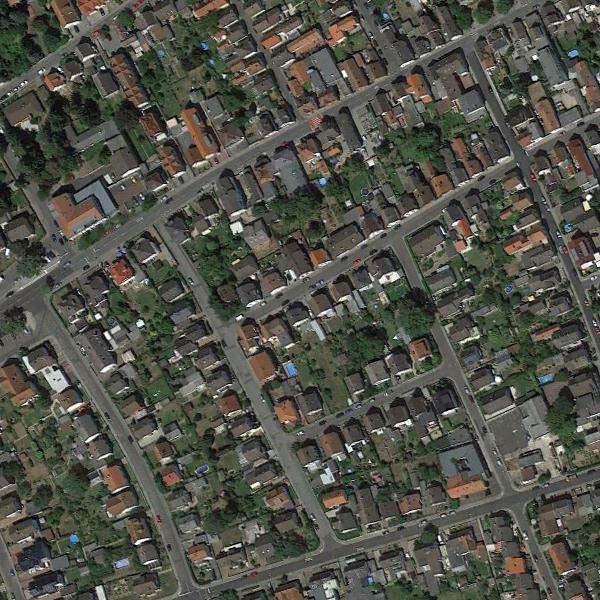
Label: DenseResidential